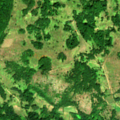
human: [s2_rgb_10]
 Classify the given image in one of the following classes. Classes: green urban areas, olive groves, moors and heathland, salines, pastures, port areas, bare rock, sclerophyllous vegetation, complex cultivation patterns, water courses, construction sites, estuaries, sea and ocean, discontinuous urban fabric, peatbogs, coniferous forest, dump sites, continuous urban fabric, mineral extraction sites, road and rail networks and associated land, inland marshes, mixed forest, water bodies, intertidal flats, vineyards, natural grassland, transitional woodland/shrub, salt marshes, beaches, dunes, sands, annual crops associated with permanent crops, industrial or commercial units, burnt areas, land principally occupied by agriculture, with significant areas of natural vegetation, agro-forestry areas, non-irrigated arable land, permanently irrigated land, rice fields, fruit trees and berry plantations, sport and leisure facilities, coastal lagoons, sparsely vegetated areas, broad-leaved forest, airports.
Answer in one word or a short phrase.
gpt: broad-leaved forest, natural grassland, transitional woodland/shrub